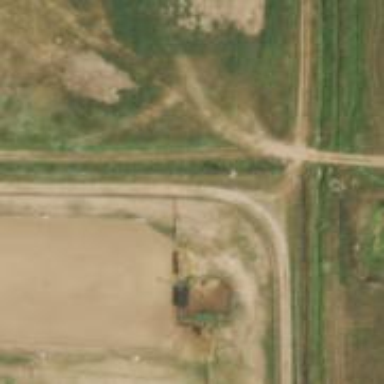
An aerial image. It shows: Power pole.